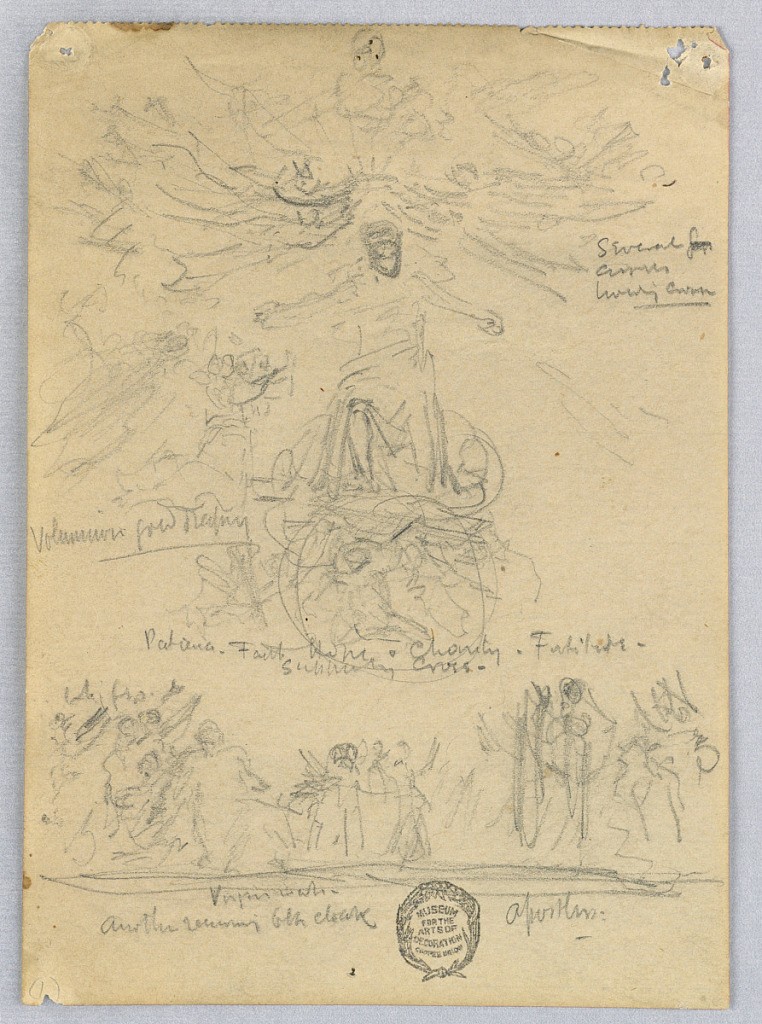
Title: Sketches for a Passion
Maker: Francis Augustus Lathrop, American, 1849–1909
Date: ca. 1895
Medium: Graphite on paper
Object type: Drawing
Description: Sketches of a religious scene around central figure with arms outstretched, with angels above and apostles below.